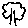
Label: tree